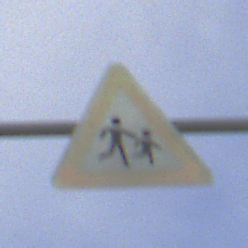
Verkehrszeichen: KinderLinks
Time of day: MorningAfternoon
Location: Outdoor (Suburban)
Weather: PartlyCloudy
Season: NotSpecified
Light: Natural